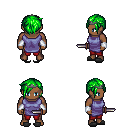
a pixel art fantasy rpg character, male body template, human, dark skin, chain tabard jacket, red pants, green pixie cut hairstyle, iron tiara, white cloth bracers, gray slippers, dagger, four views (front, back, left, right), 2x2 character sprite sheet, small pixel art, hard edges, no anti-aliasing